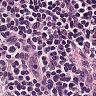
Metastatic tissue present: no